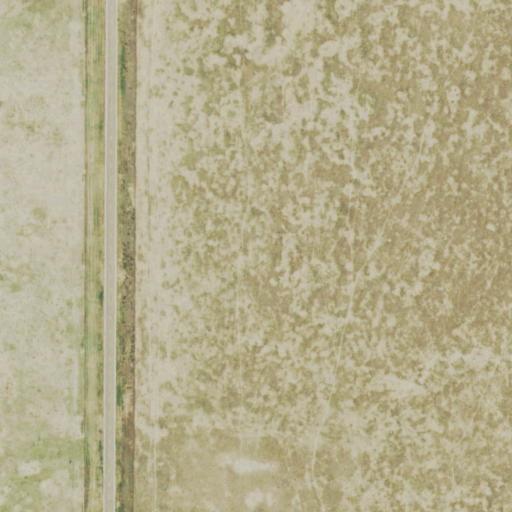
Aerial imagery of plain(s) in Colorado named Heinan Flats containing grassland and open development